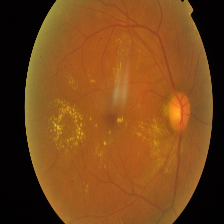
Diabetic retinopathy grade: Proliferative DR